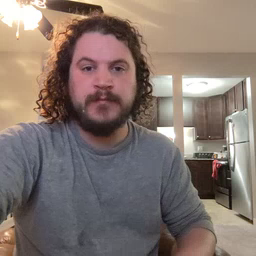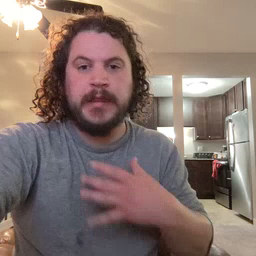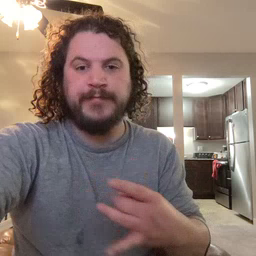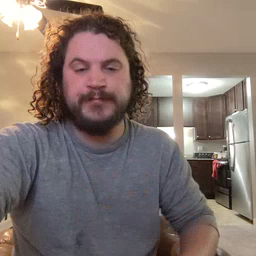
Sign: like